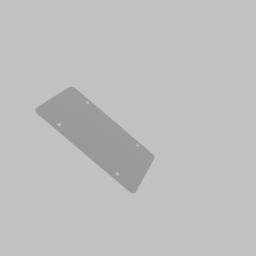
Label: mechanical